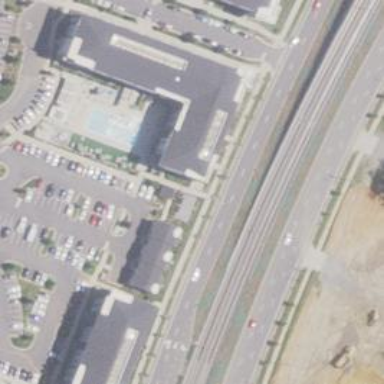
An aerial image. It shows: Light rail electrified with contact line.